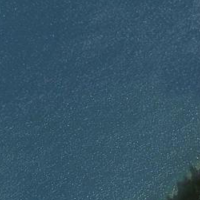
EUNIS habitat code: 14
Species observed at this site:
Vaccinium myrtillus